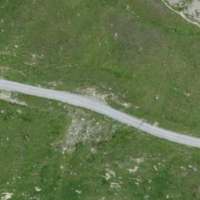
EUNIS habitat code: 26
Species observed at this site:
Stachys alpina
Aster alpinus
Phyteuma betonicifolium